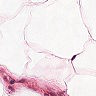
Metastatic tissue present: no